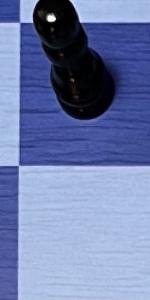
Label: Empty